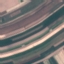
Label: AnnualCrop